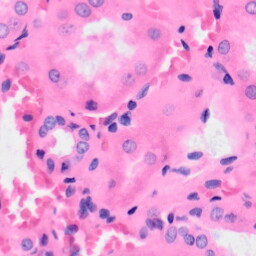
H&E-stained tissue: Kidney